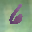
Label: 6